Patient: sex M, age 78
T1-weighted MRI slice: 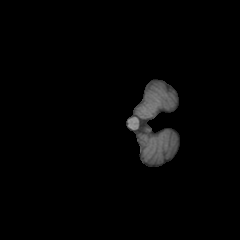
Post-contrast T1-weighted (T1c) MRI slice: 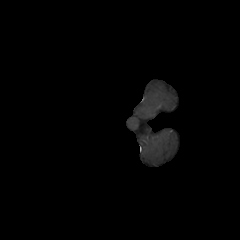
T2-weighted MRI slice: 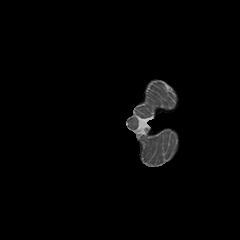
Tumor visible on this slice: no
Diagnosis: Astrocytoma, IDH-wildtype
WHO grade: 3